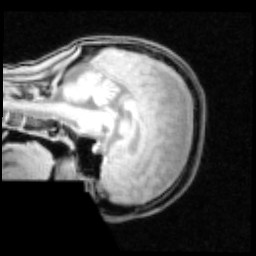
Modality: PDw
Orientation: sagittal
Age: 22
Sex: male
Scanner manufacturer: siemens
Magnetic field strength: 3 T
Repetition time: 0.25 s
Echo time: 0.00103 s